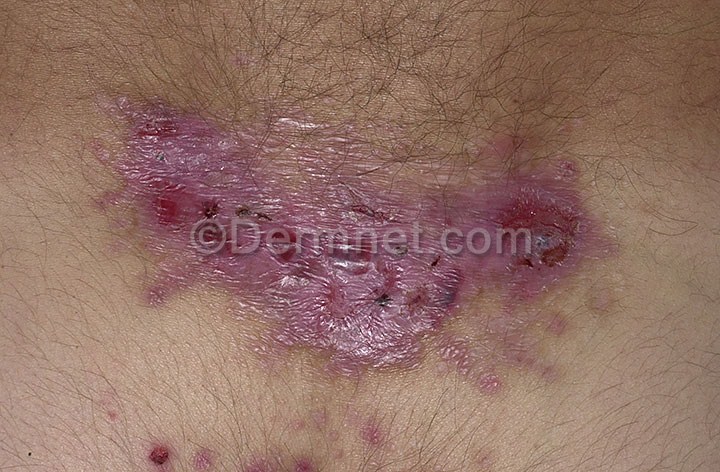
Disease: Bullous Disease Photos